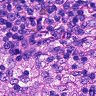
Metastatic tissue present: no